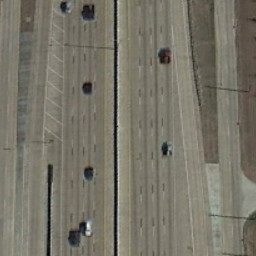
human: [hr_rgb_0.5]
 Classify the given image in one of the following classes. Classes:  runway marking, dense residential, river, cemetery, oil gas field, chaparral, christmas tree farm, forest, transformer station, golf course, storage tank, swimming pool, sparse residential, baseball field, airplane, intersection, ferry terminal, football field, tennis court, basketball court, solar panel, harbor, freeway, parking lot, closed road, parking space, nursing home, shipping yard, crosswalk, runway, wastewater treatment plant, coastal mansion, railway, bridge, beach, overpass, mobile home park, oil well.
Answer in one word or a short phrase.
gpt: freeway